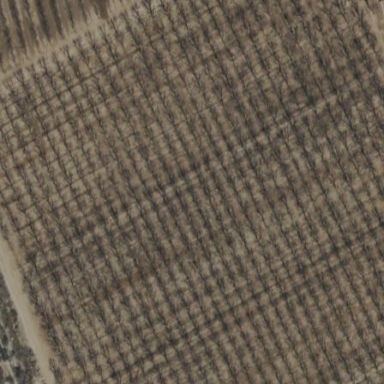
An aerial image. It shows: Orchard.